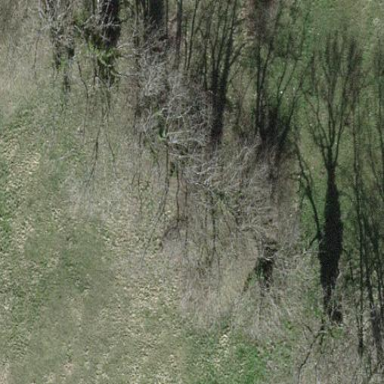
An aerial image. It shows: Serene woodland landscape.